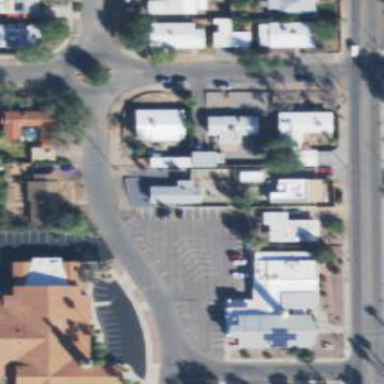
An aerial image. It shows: Parking area with asphalt surface.